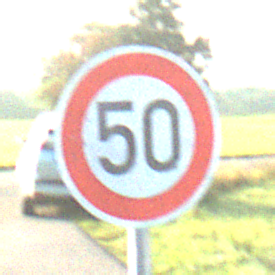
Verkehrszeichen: Geschwindigkeit50
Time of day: MorningAfternoon
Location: Outdoor (Nature)
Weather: Clear
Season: NotSpecified
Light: Natural